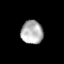
Tissue: lung
Cell type: Epithelial cells
Senescence score: 0.2369
Nuclear area (px): 506
Mean DAPI intensity: 177.087